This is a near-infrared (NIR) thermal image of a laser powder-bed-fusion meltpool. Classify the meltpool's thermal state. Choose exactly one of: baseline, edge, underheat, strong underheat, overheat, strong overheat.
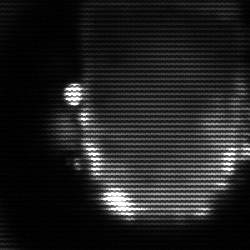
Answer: baseline